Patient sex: F
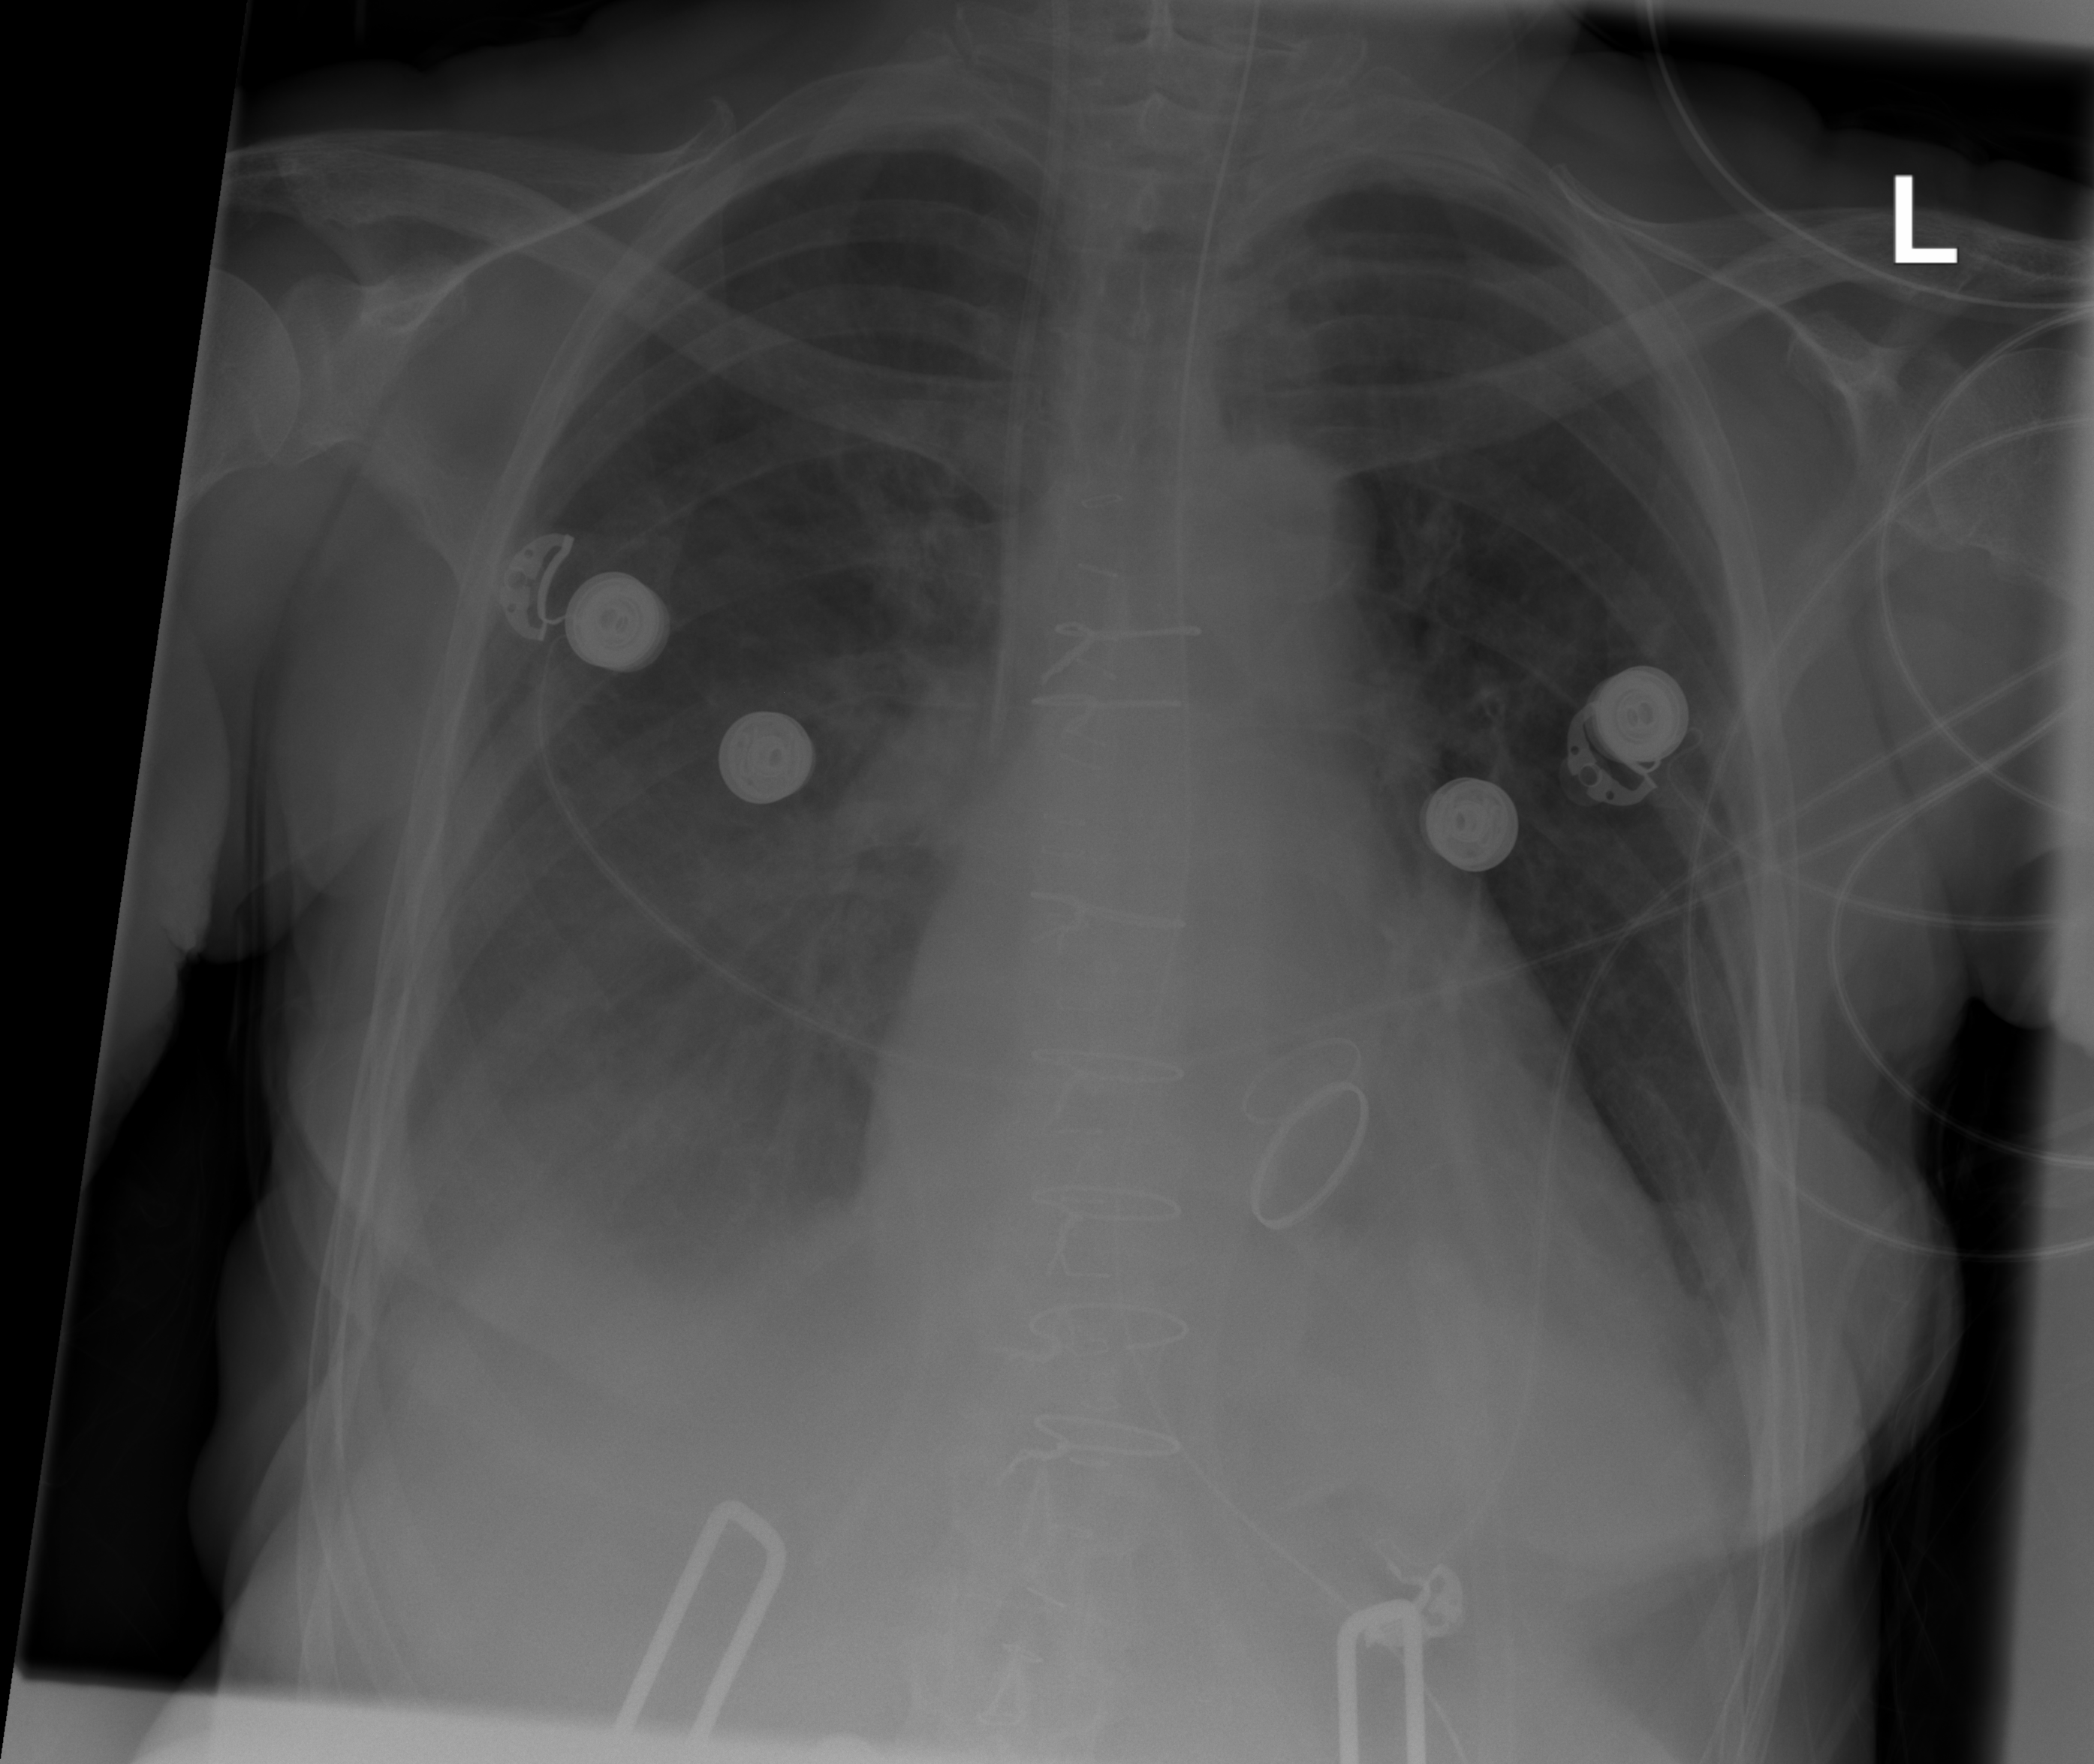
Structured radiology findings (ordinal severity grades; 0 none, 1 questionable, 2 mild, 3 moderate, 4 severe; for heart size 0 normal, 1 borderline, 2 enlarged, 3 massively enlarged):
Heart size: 1
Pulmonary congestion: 0
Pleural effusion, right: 2
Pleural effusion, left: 0
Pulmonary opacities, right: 0
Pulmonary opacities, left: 0
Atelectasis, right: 0
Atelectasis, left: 0